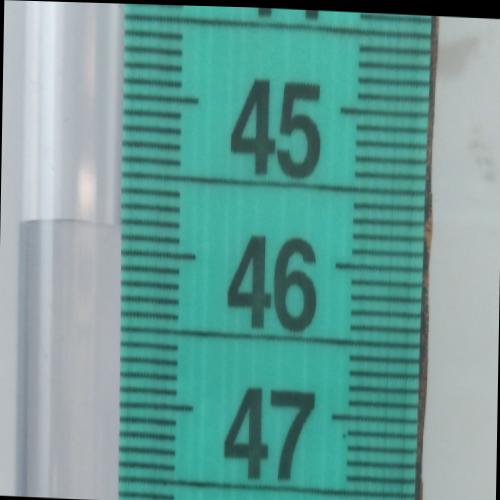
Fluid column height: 45.8 cm